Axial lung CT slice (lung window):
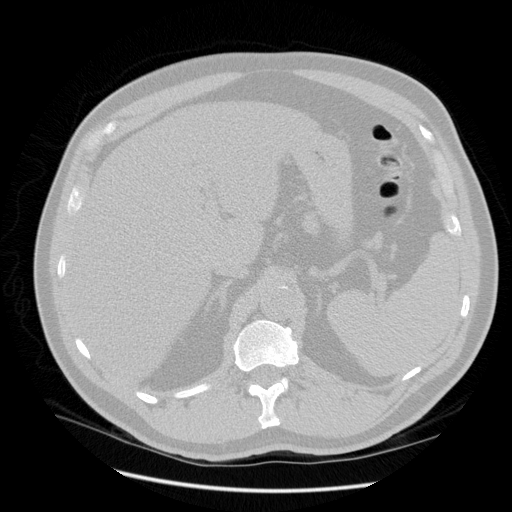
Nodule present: no